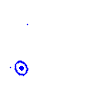
Particle: pion